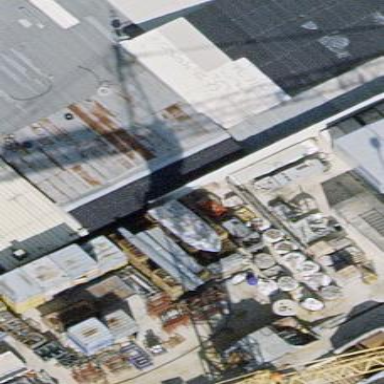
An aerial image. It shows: Industrial building.